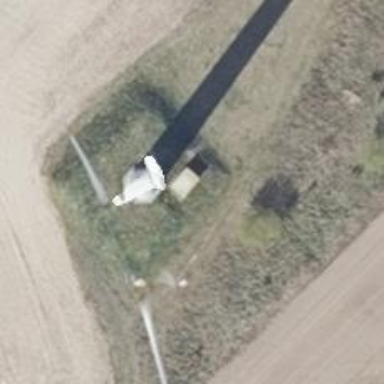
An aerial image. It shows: Wind turbine generating electricity using wind as the power source. The turbine type is horizontal axis.